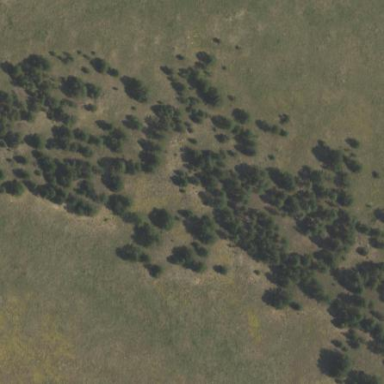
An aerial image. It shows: Woodland area filled with evergreen needle-leaved trees.